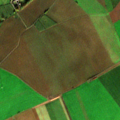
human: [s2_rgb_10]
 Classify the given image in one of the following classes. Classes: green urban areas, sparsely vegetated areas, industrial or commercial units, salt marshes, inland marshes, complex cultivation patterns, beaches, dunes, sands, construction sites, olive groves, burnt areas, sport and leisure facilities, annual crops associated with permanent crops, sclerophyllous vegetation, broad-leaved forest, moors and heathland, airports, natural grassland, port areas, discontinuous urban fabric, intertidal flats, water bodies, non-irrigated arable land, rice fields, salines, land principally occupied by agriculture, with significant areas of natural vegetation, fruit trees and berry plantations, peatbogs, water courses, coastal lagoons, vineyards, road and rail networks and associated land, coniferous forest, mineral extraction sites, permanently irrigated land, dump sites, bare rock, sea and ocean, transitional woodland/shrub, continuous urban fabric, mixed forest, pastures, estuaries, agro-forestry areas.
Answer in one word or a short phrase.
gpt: non-irrigated arable land, pastures